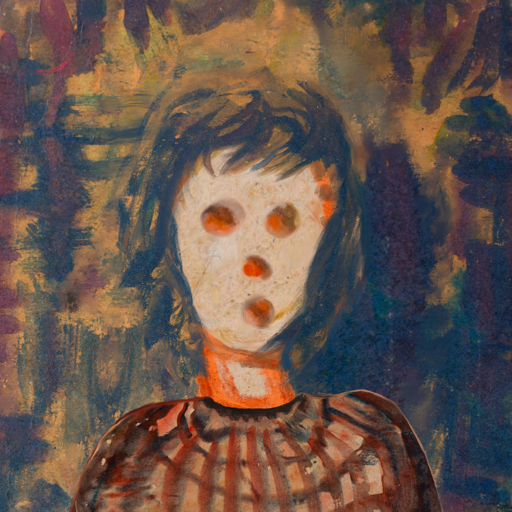
Background: InTheSun, Head And Neck Front: Rupkatha, Face Front: Rupkatha, Bust: Orphan, Hair Front: InTheSun, Head Accessory: Blank, Second Necklace: Blank, Necklace: Blank, Baby: Blank